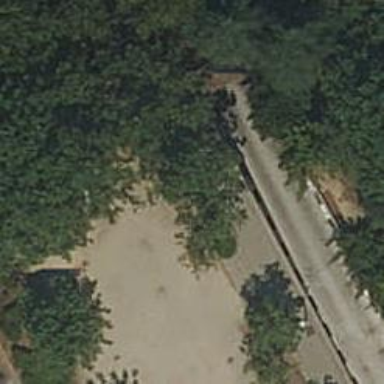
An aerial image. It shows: Parking entrance.